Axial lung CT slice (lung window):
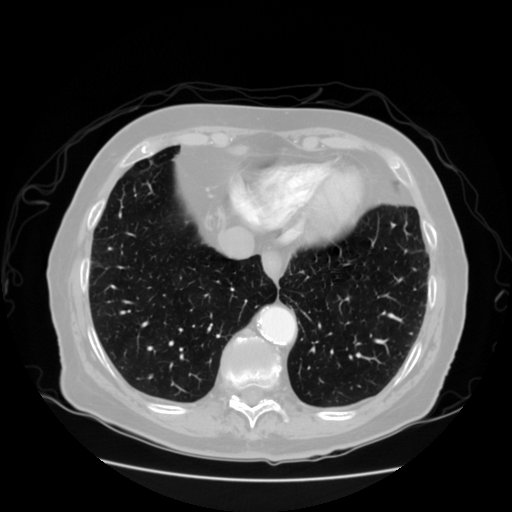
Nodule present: no